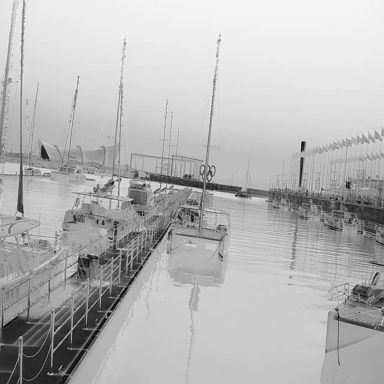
There are 11 objects shown in the infrared image, including ten sailboats, and a canoe.